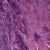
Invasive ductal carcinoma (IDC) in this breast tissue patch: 1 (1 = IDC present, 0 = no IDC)